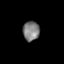
Tissue: skin
Cell type: Fibroblasts
Senescence score: 0.7805
Nuclear area (px): 319
Mean DAPI intensity: 125.458